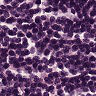
Metastatic tissue present: no